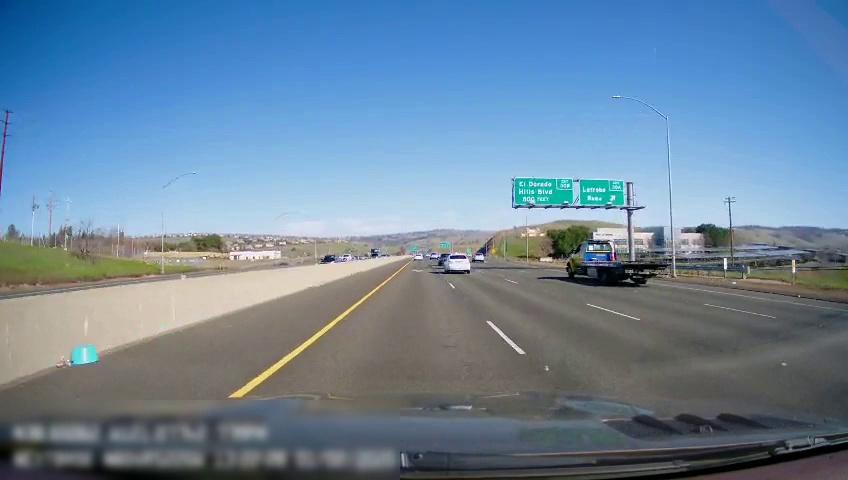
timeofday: Day
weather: Sunny
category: Drivable Space
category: Drivable Space
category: Vehicles | Car
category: Vehicles | Car
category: Vehicles | Other LV
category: Vehicles | Car
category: Vehicles | Car
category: Vehicles | Other LV
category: Vehicles | SUV
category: Vehicles | SUV
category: Lanes | Current Lane
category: Lanes | Current Lane
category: Lanes | Alternate Lane
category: Lanes | Alternate Lane
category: Lanes | Alternate Lane
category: Lanes | Opposite Lane
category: Traffic | Signs
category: Traffic | Signs